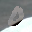
Label: 0